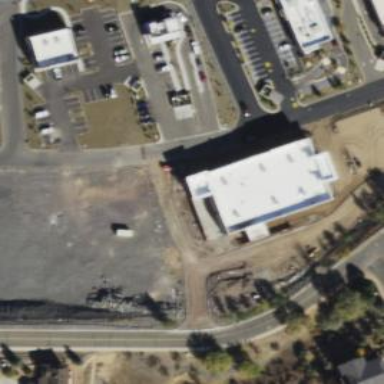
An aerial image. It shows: Building.